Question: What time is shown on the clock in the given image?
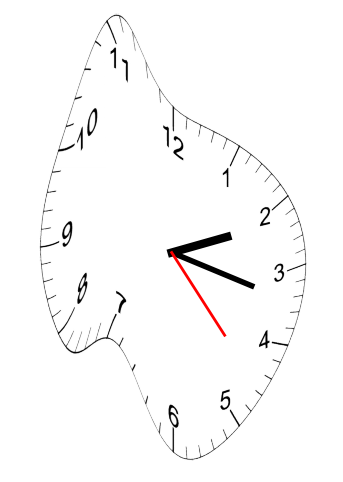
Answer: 02:17:23